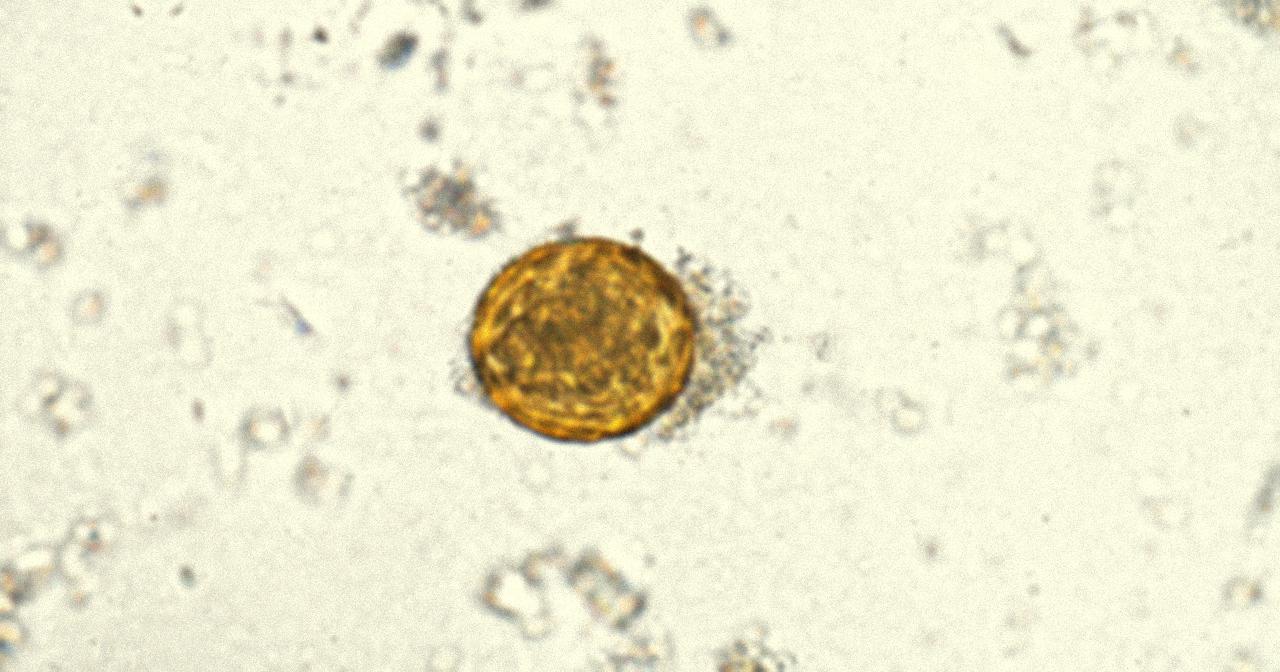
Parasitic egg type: Ascaris lumbricoides